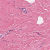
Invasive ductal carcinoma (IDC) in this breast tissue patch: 0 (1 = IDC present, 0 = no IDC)